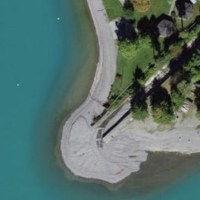
EUNIS habitat code: 14
Species observed at this site:
Podarcis muralis
Vespa crabro
Cepaea nemoralis
Fulica atra
Vanessa atalanta
Galeopsis tetrahit
Trifolium pratense